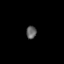
Tissue: prostate
Cell type: Epithelial cells
Senescence score: 0.279
Nuclear area (px): 128
Mean DAPI intensity: 96.859